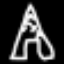
Label: The Eiffel Tower